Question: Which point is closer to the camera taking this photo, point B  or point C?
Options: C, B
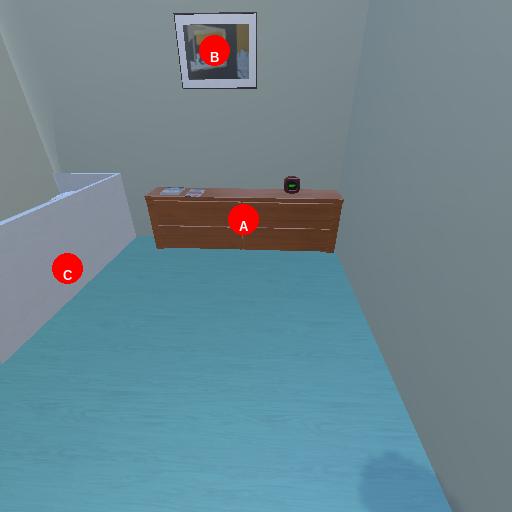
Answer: C